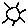
Label: sun